Question: I have some scatter graph data that I want to plot accurately. The actual data is a grid of data.
If I do I simply put all the graph data into a vbo and draw it as points, I see lines between my data points.
I believe this is to do with the conversion into screen space. So therefore I need to apply a projection matrix.
Im sure I want Ortho projection but currently I seem to have a bug in my ortho matrix generation:
'''
void OrthoMatrix(float[] matrix, float left, float right, float top, float bottom, float near, float far)
{
float r_l = right - left;
float t_b = top - bottom;
float f_n = far - near;
float tx = - (right + left) / (right - left);
float ty = - (top + bottom) / (top - bottom);
float tz = - (far + near) / (far - near);
matrix[0] = 2.0f / r_l;
matrix[1] = 0.0f;
matrix[2] = 0.0f;
matrix[3] = tx;
matrix[4] = 0.0f;
matrix[5] = 2.0f / t_b;
matrix[6] = 0.0f;
matrix[7] = ty;
matrix[8] = 0.0f;
matrix[9] = 0.0f;
matrix[10] = 2.0f / f_n;
matrix[11] = tz;
matrix[12] = 0.0f;
matrix[13] = 0.0f;
matrix[14] = 0.0f;
matrix[15] = 1.0f;
}
'''
But I can't work it out. My shader is:
gl_Position = projectionMatrix * vec4(position, 0, 1.0);
and my data is plotted like (subset)
'''
-15.9 -9.6
-15.8 -9.6
-15.7 -9.6
-15.6 -9.6
-16.4 -9.5
-16.3 -9.5
-16.2 -9.5
-16.1 -9.5
-16 -9.5
-15.9 -9.5
'''
The image on the left is correct (but with lines) and the image on the right is with ortho:

A colleague has suggested to first put the data into a bitmap that conforms to the plot region and then load that. Which to some degree makes sense but it seems like a step backwards. Particularly as the image is still "stretched" and in realty we are just filling in those gaps.
I tried a frustrum projection using glm.net and that works exactly how I want it to.
The frustrum function seems to take similar paramaters to ortho.. I think its time I went and read up a bit more about projection matrices!
If anyone can explain the strange image I got (the ortho) that would be fantastic.
Now that I am adding zooming I am seeing the same lines. I will have to either draw them as quads or map the point size to the zoom level.
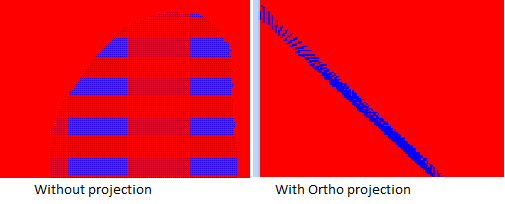
Answer: The "lines" you see are actually an artifact of your data samples locations becoming coerced into the pixel grid, which of course involves a rounding step. OpenGL assumes pixel centers to be at x+0.5 in viewport coordinates (i.e. after the NDC to viewport mapping).
The only way to get rid of these lines is to increase the resolution at which points are mapped into viewport space. But then your viewport contains only that much of pixels, so what can you do? Well the answer is "supersampling" or "multisampling", i.e. have several samples per pixels and the coverage of these sample points modulates the rasterization weighting. Now if you fear implementing this yourself, fear not. While implementing it "by hand" is certainly possible it's not efficient: , usually advertised as "antialiasing".
So that's what you should do: Create an OpenGL context with full screen antialiasing support, enable multisampling and see the grid frequency beat artifacts (aliasing) vanish.